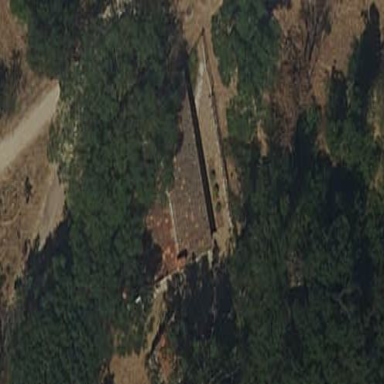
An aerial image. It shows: Detached building.